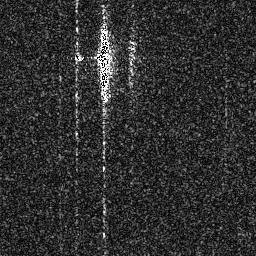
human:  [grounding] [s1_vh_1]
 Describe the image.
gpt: In the satellite image, there is  <ref>1 large ship </ref> <box>[[35, 8, 44, 40, 0]]</box> located at top.